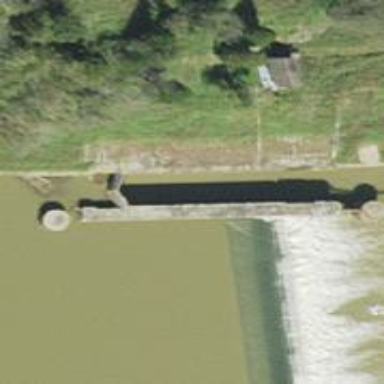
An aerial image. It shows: Weir along the waterway.